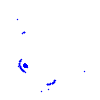
Particle: proton